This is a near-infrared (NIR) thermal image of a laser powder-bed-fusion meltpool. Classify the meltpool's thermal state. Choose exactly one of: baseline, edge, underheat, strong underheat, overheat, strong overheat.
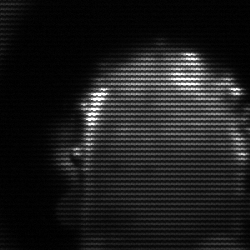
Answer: baseline